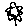
Label: flower